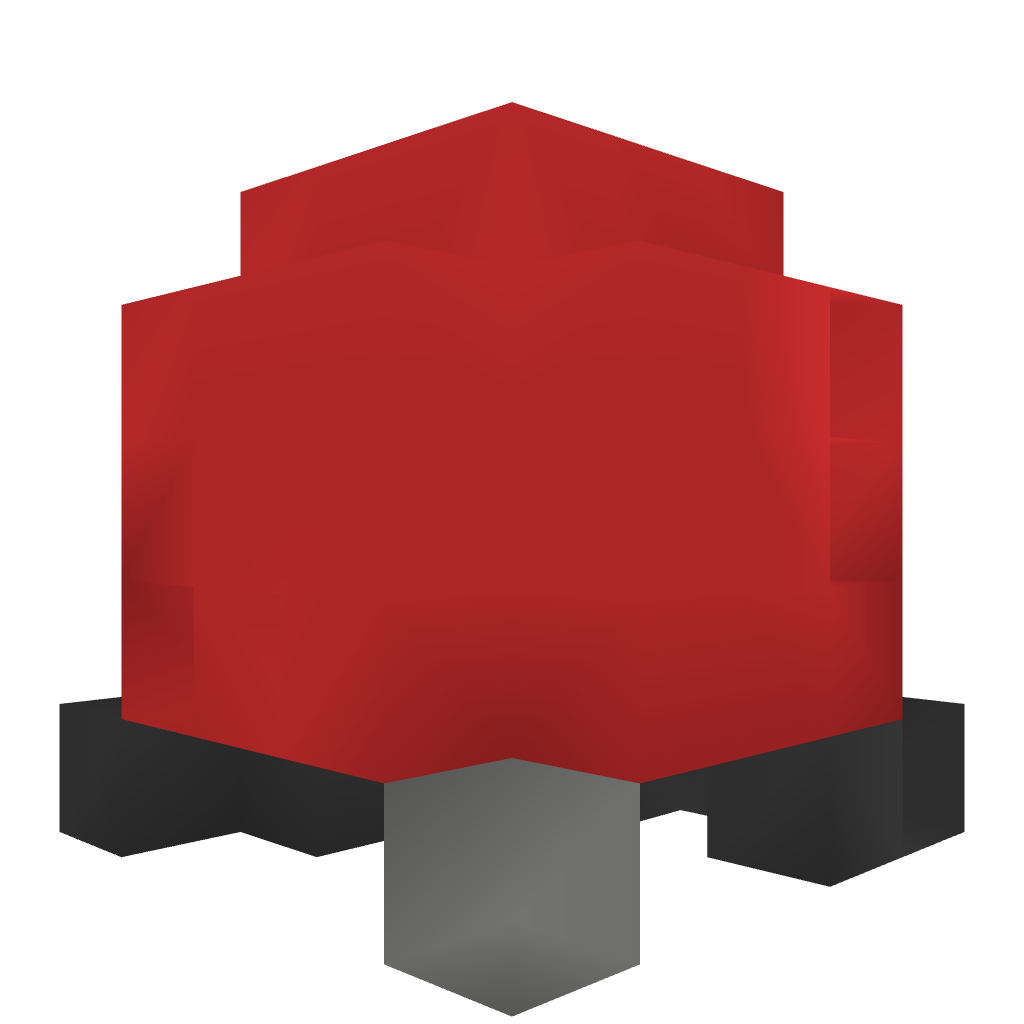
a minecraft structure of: Mushroom